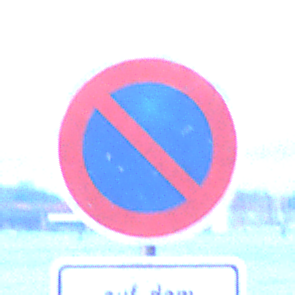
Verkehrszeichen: EingeschraenktesHalteverbot
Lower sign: SonstigeBeschraenkungen5
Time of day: Dawn
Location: Outdoor (Urban)
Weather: PartlyCloudy
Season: NotSpecified
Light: Natural